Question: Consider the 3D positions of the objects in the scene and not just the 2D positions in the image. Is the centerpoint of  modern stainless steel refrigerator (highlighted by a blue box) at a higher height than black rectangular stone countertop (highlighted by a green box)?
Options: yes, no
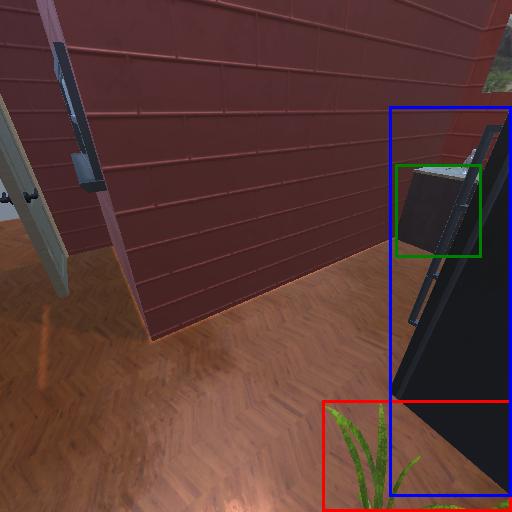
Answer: yes